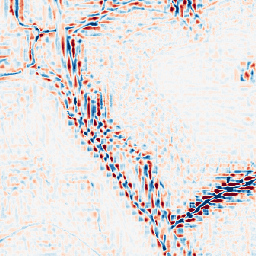
Category: wavelet
Decomposition family: wavelet_reverse_biorthogonal
Decomposition parameters: wavelet: rbio3.5
level: 3
Upsampling method: cubic_catmull_rom
Upsampling parameters: scale: 2
Upsampling scale: 2